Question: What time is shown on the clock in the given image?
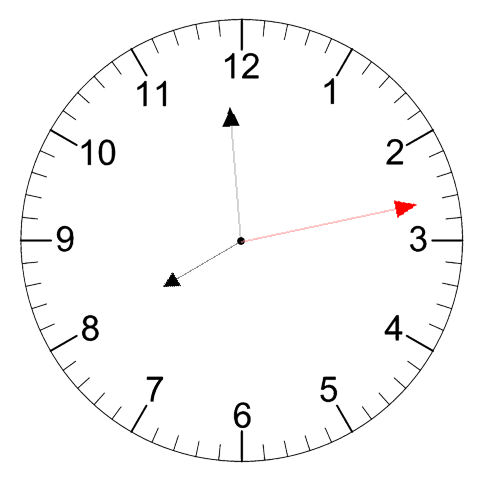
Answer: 07:59:13